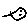
Label: fish